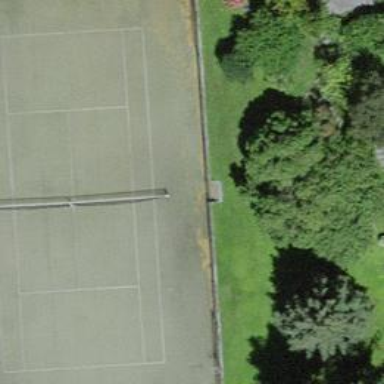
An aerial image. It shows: Tennis court on the leisure land pitch.